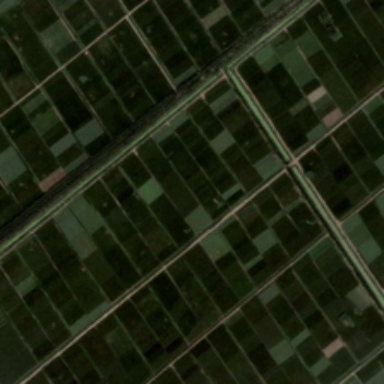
Many pieces of green farmlands are together .